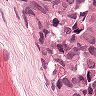
Metastatic tissue present: yes